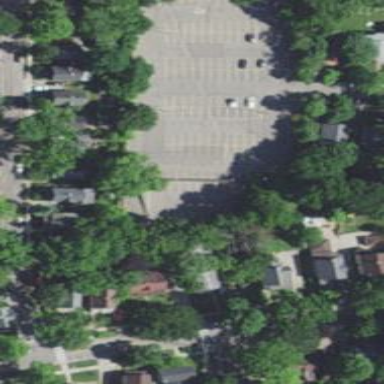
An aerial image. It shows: Parking area with surface.